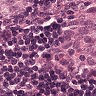
Metastatic tissue present: yes